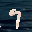
Label: 9